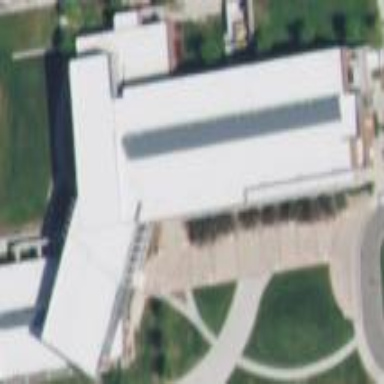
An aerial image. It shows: College building.